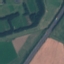
Land use / land cover: Highway